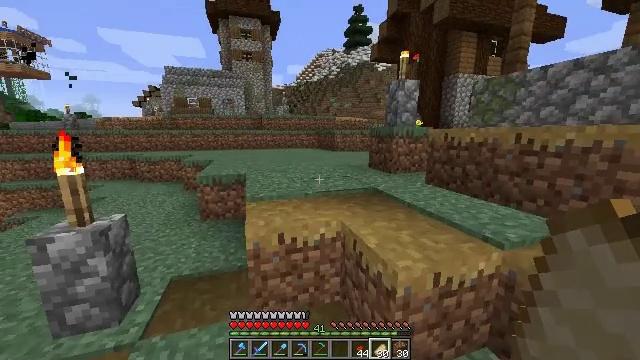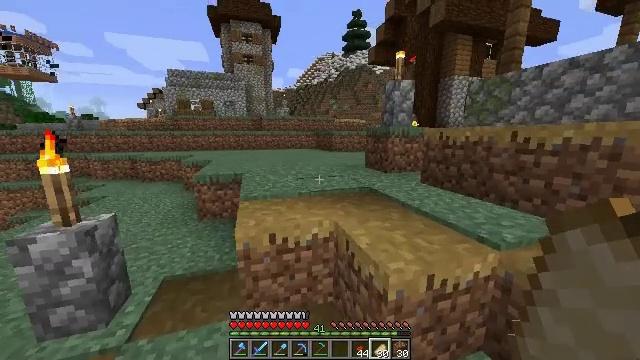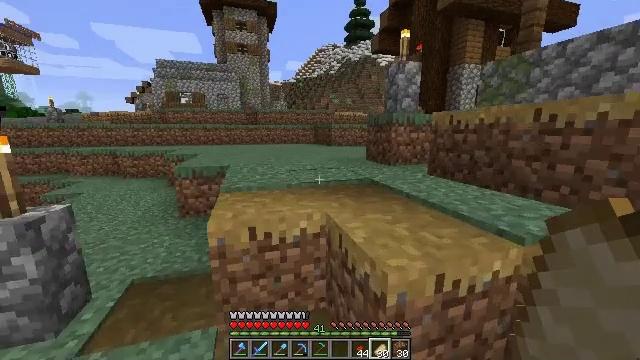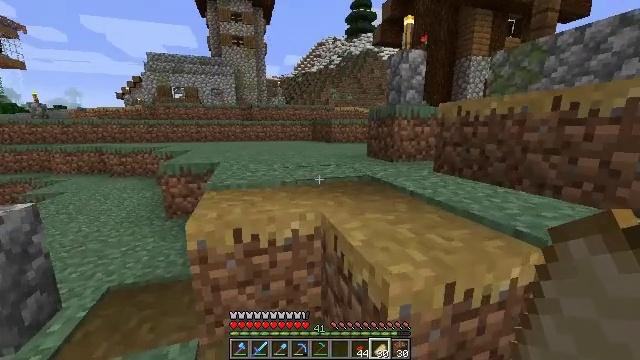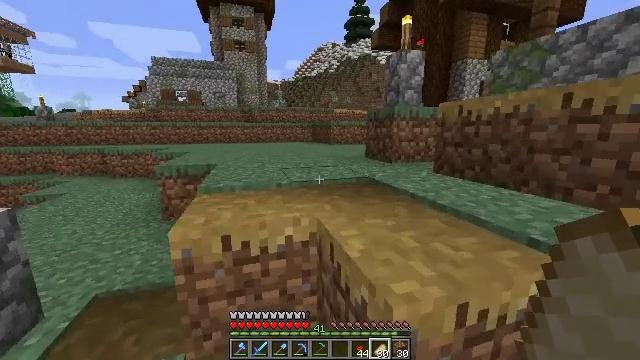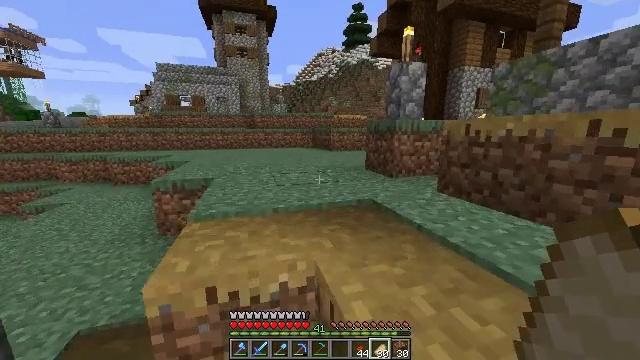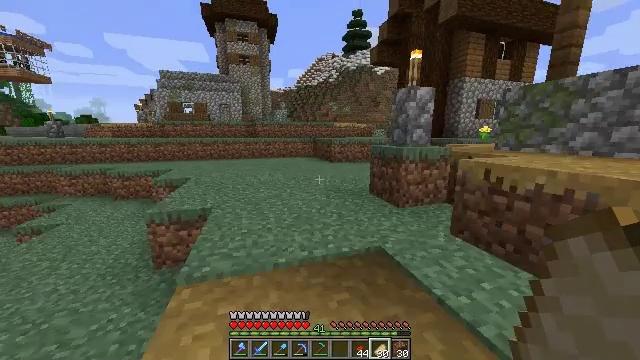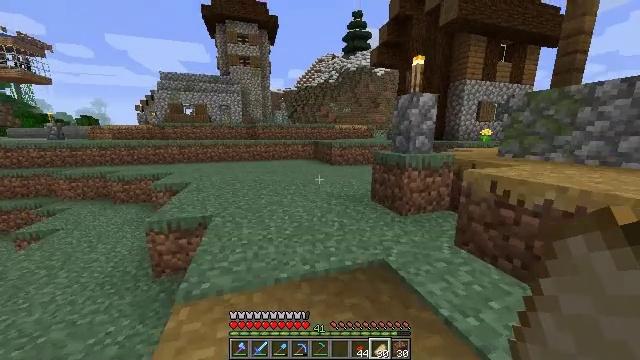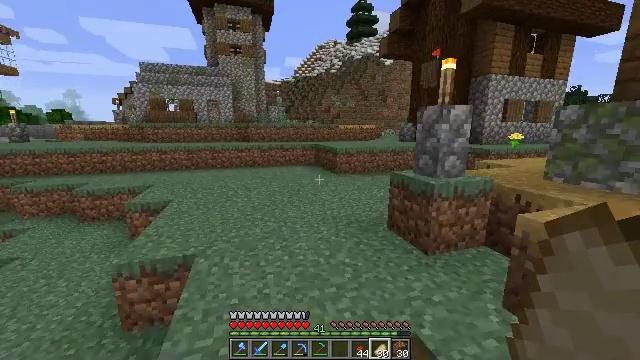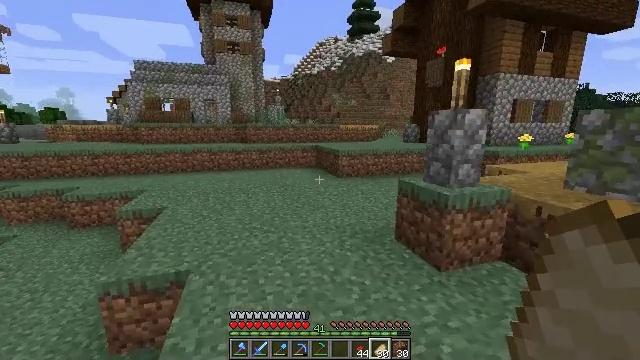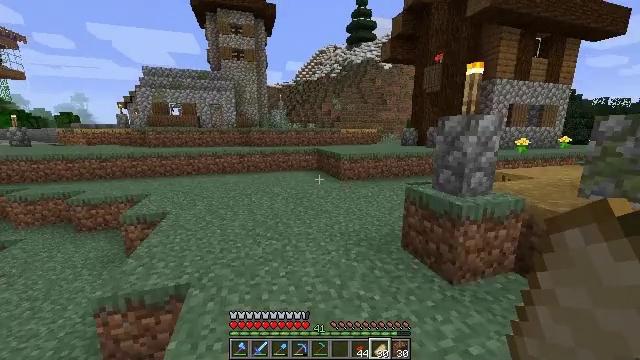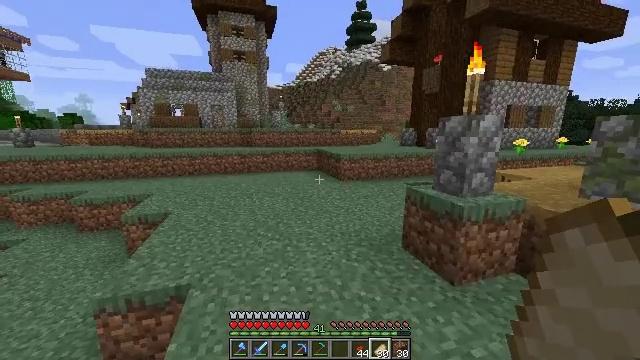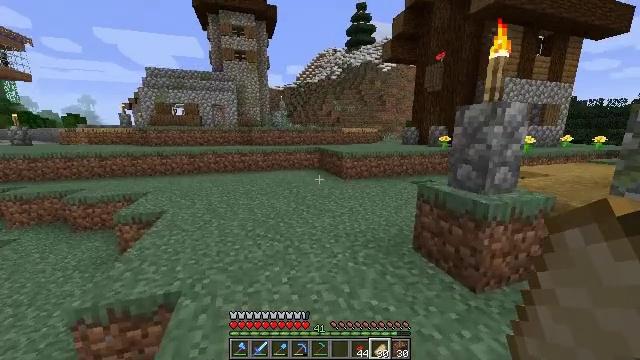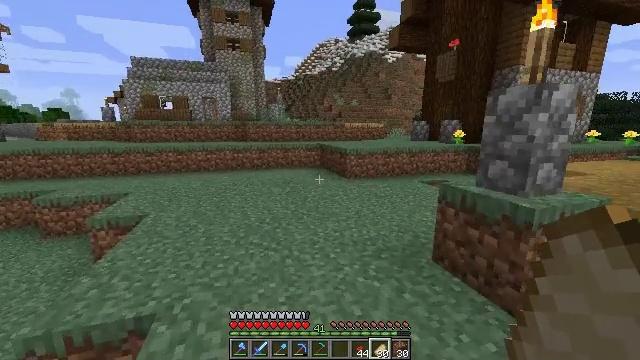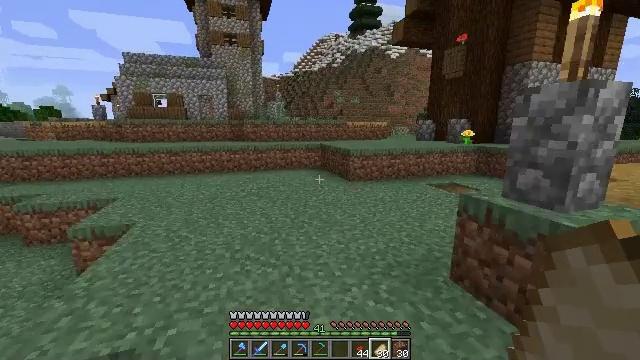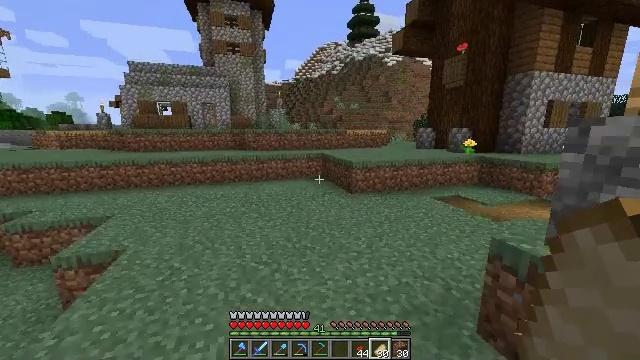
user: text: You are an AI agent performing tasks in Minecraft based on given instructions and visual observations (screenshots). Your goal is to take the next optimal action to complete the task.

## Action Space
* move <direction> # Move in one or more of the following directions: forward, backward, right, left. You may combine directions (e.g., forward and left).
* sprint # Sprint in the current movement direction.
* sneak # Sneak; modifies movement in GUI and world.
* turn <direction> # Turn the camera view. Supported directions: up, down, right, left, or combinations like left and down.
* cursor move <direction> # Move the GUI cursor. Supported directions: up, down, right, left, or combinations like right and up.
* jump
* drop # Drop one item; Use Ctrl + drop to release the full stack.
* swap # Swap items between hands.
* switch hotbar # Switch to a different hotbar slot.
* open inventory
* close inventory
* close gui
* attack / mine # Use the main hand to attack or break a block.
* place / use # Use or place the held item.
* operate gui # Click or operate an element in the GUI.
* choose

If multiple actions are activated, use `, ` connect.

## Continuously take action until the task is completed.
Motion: motion action
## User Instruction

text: Combine dried kelp in the crafting grid to make a dried kelp block.
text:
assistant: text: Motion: move forward, jump
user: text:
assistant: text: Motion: move forward, jump
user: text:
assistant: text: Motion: move forward, jump
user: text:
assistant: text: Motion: move forward, jump
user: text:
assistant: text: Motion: move forward, sprint, jump
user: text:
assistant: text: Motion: move forward, sprint, jump
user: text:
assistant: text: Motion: move forward, sprint, jump
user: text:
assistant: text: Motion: move forward, jump
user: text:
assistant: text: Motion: move forward, jump
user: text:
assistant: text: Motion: move forward, jump
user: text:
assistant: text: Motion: move forward, jump
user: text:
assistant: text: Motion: move forward, jump
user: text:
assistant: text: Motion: move forward, jump
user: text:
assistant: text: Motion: move forward, sprint, jump
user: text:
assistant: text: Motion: move forward, sprint, jump
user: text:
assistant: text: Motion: move forward, sprint, jump
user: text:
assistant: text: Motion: move forward, sprint, jump
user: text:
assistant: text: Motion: move forward, jump
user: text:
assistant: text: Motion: move forward, turn right, jump
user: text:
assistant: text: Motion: move forward, turn right, jump
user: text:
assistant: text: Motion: move forward, turn right, jump
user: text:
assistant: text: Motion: move forward, turn right, jump
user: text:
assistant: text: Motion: move forward, turn right, jump
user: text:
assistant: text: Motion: move forward, turn right, jump
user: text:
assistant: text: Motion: move forward, turn right, jump
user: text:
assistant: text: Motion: move forward, jump
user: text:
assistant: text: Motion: move forward, jump
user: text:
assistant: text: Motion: move forward, sprint, jump
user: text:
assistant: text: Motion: move forward, sprint, jump
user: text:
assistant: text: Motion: move forward, sprint, jump